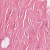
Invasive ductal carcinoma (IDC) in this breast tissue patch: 0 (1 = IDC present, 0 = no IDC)